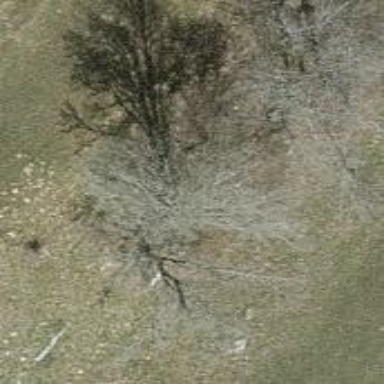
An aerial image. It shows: Beautiful tree in nature.